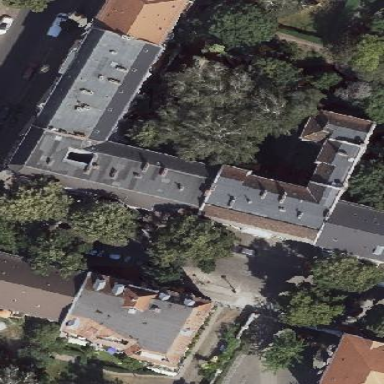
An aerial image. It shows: Building with apartments featuring unique double saltbox roof shape.